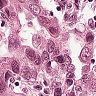
Metastatic tissue present: yes